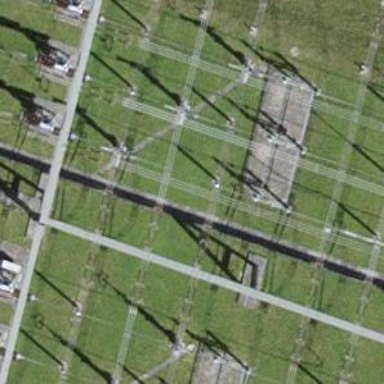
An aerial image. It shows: Three cables of power line.